Interaction volume radius: 5 \u00c5
Interaction volume height: 20 \u00c5
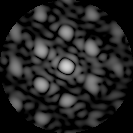
Disorder parameter: 0.3495